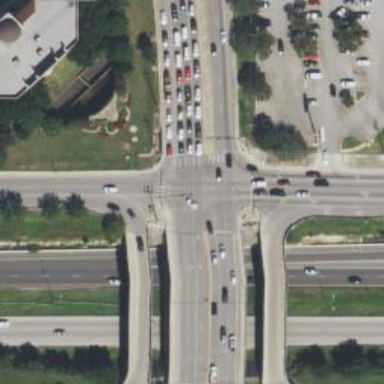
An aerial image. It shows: Secondary link road crossing over bridge.